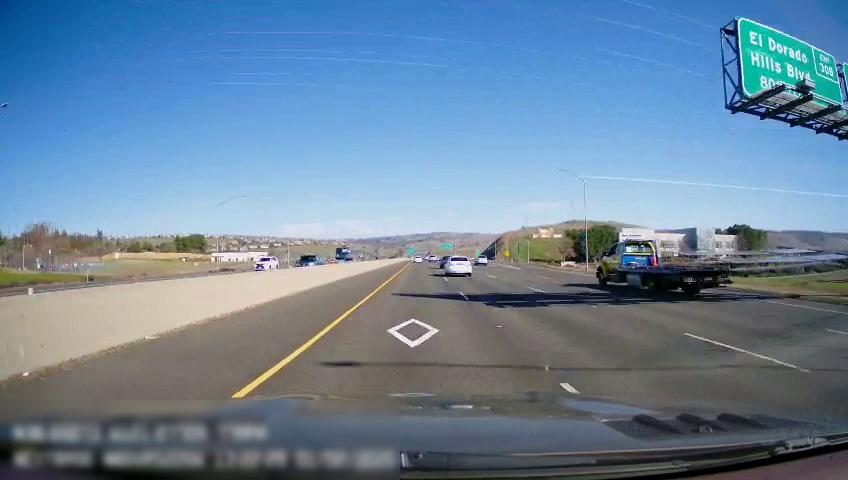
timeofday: Day
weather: Sunny
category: Drivable Space
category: Drivable Space
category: Vehicles | Car
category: Vehicles | Car
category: Vehicles | Other LV
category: Vehicles | Car
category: Vehicles | Car
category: Vehicles | Other LV
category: Vehicles | SUV
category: Vehicles | SUV
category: Lanes | Current Lane
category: Lanes | Current Lane
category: Lanes | Alternate Lane
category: Lanes | Alternate Lane
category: Lanes | Alternate Lane
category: Lanes | Opposite Lane
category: Traffic | Signs